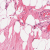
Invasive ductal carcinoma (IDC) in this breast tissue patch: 0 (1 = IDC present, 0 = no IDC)